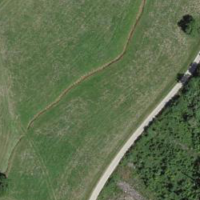
EUNIS habitat code: 52
Species observed at this site:
Dipsacus fullonum
Tanacetum vulgare
Acer pseudoplatanus